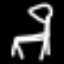
Label: chair